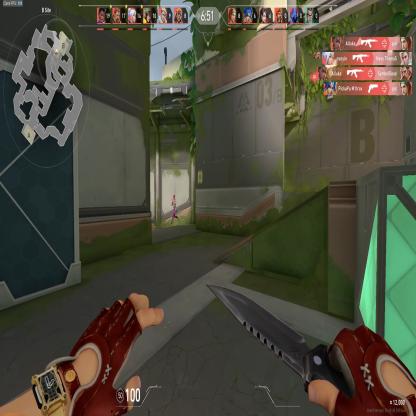
Label: enemy